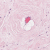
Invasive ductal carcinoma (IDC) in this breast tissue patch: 0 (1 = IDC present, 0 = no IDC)